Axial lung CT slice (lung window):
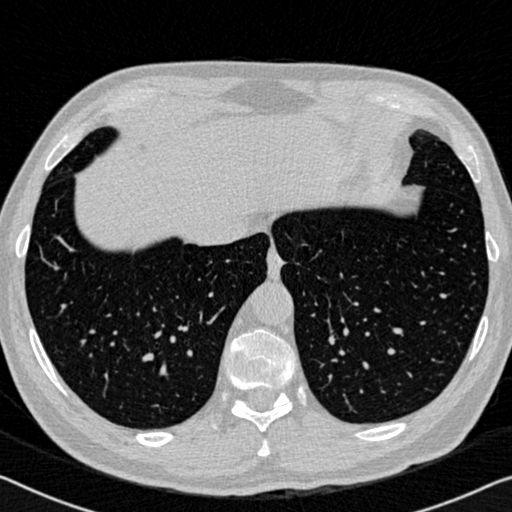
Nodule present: no